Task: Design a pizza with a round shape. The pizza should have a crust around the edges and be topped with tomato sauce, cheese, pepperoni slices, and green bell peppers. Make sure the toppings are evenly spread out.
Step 352:
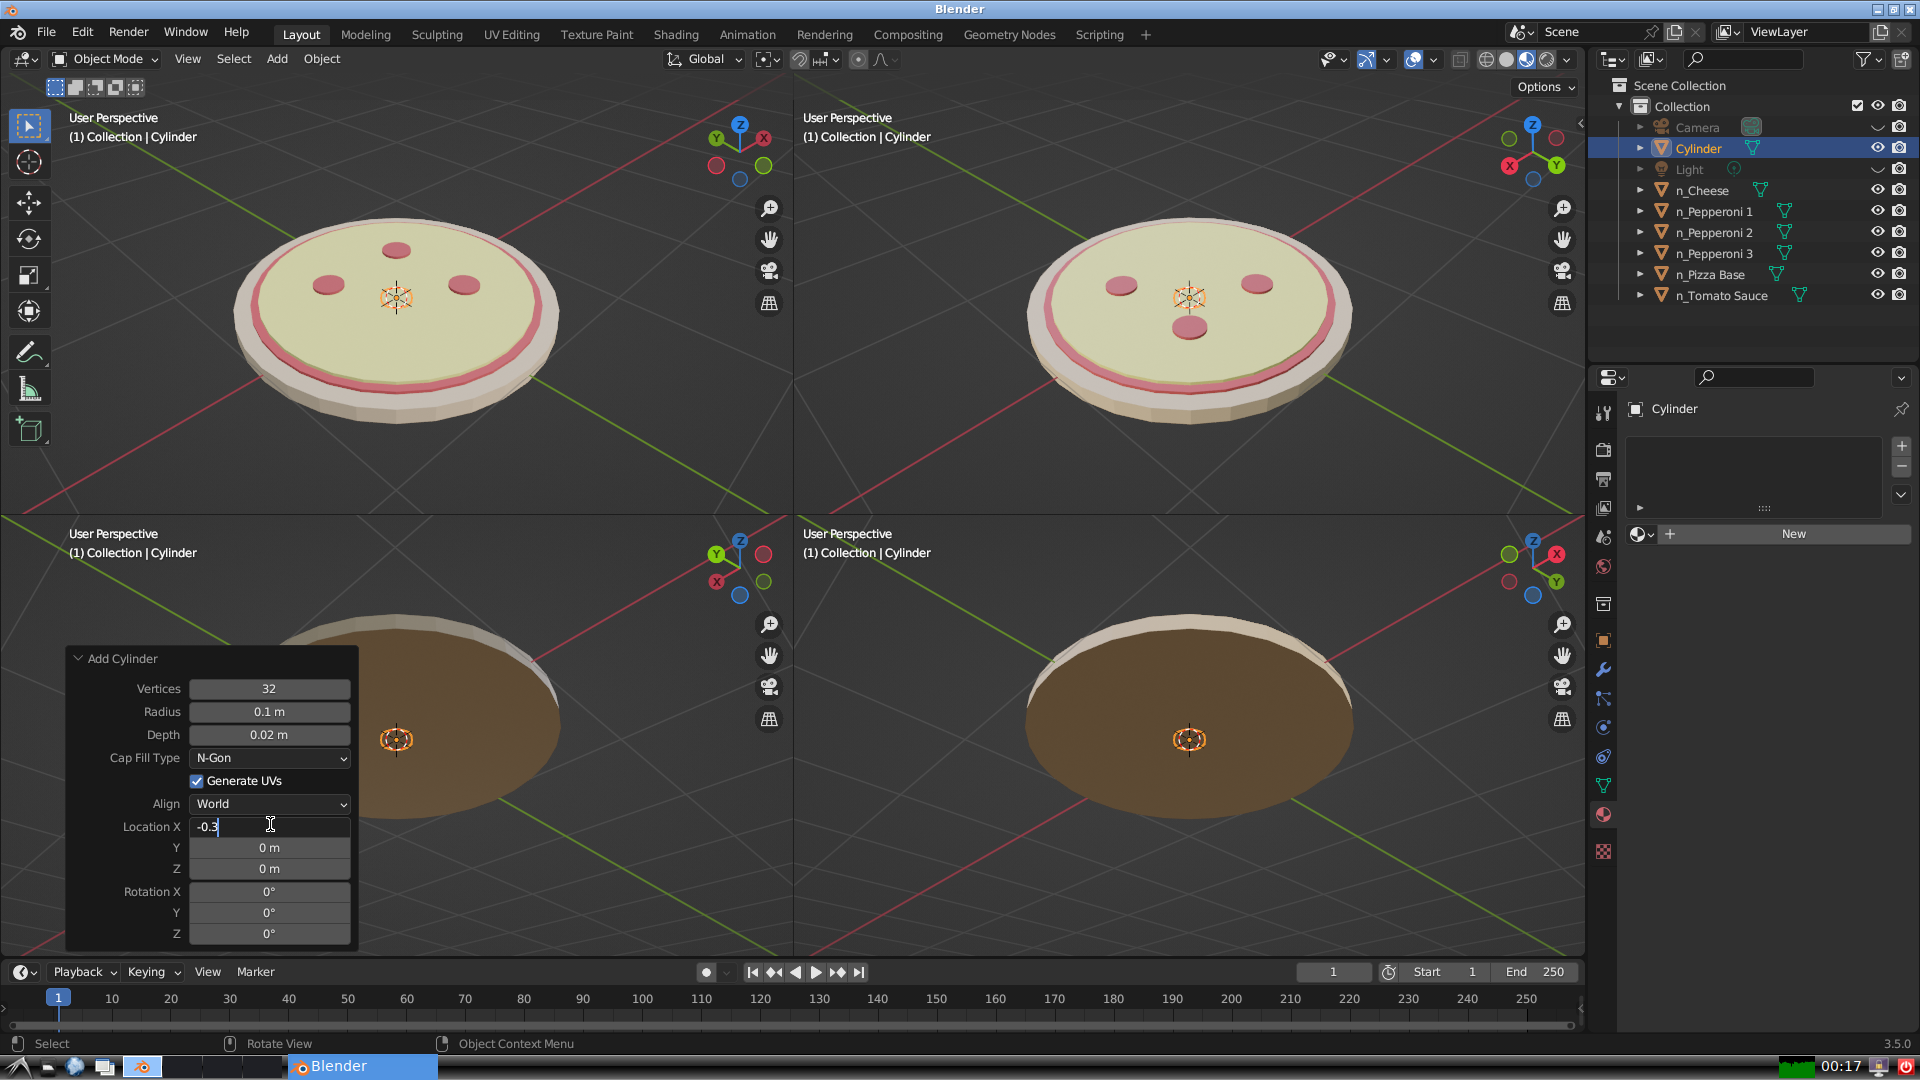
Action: {"key_press": ['Return']}